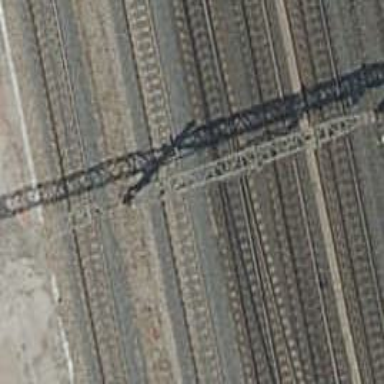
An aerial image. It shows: Bridge over electrified railway with contact lines.